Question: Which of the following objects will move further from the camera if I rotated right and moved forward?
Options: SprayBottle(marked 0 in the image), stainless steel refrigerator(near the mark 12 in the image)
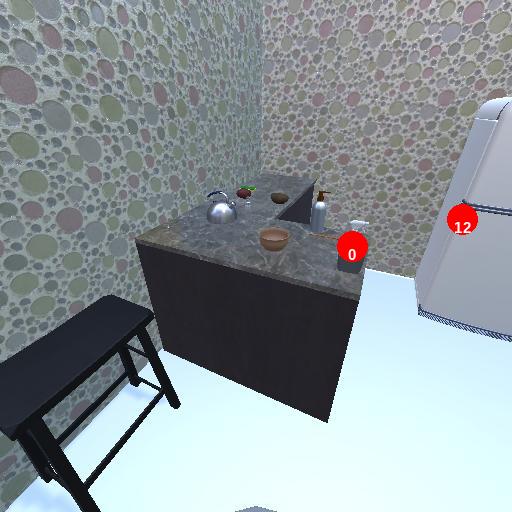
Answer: SprayBottle(marked 0 in the image)